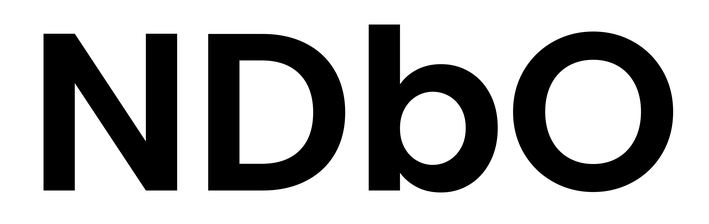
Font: Poppins-SemiBold